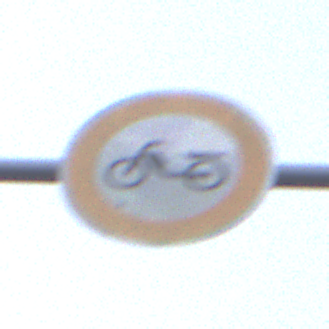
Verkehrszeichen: VerbotMofas
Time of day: SunriseSunset
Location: Outdoor (Nature)
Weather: Overcast
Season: NotSpecified
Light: Natural